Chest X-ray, AP view. Patient: 69 years old, sex F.
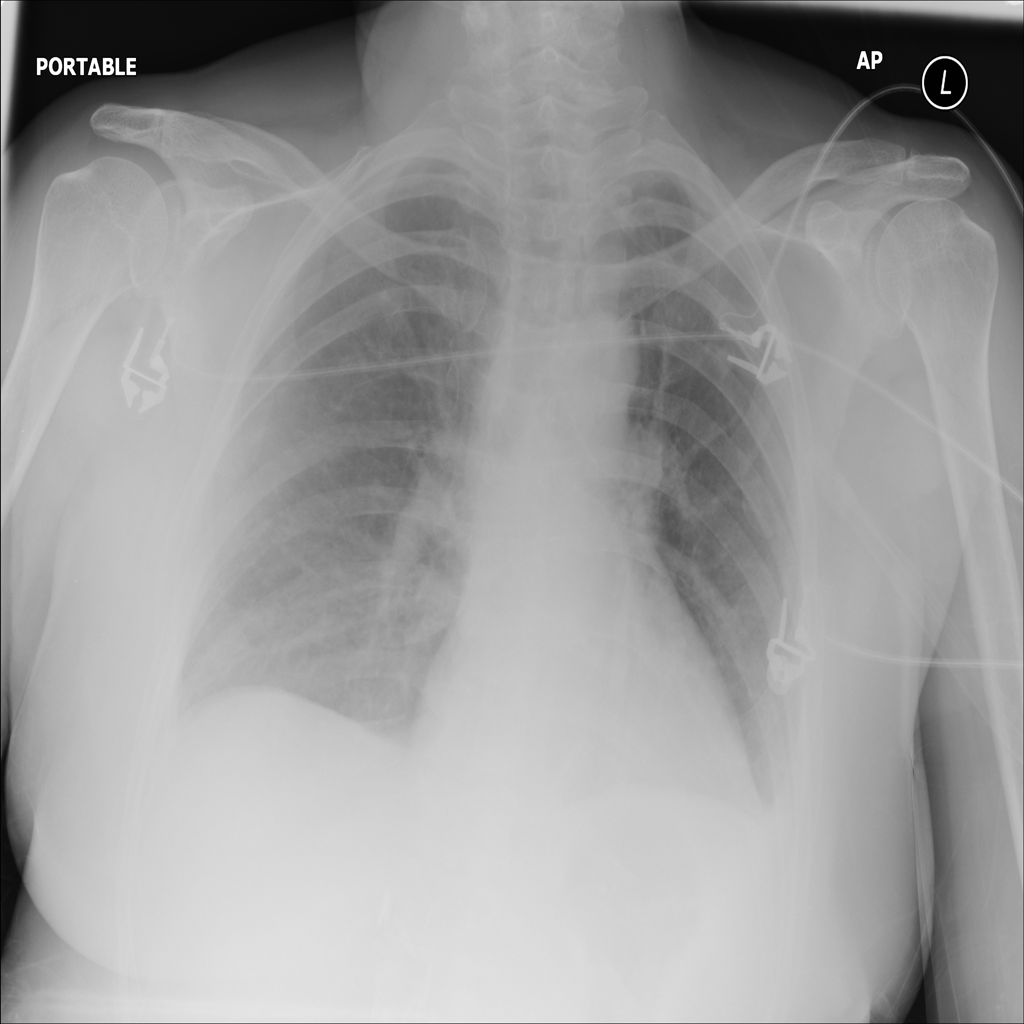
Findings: Effusion